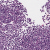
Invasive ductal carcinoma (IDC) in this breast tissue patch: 1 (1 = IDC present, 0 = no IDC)